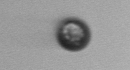
Label: Dinophyceae